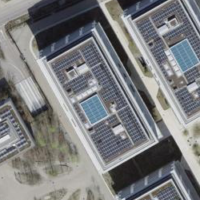
EUNIS habitat code: 54
Species observed at this site:
Phoenicurus ochruros